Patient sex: F
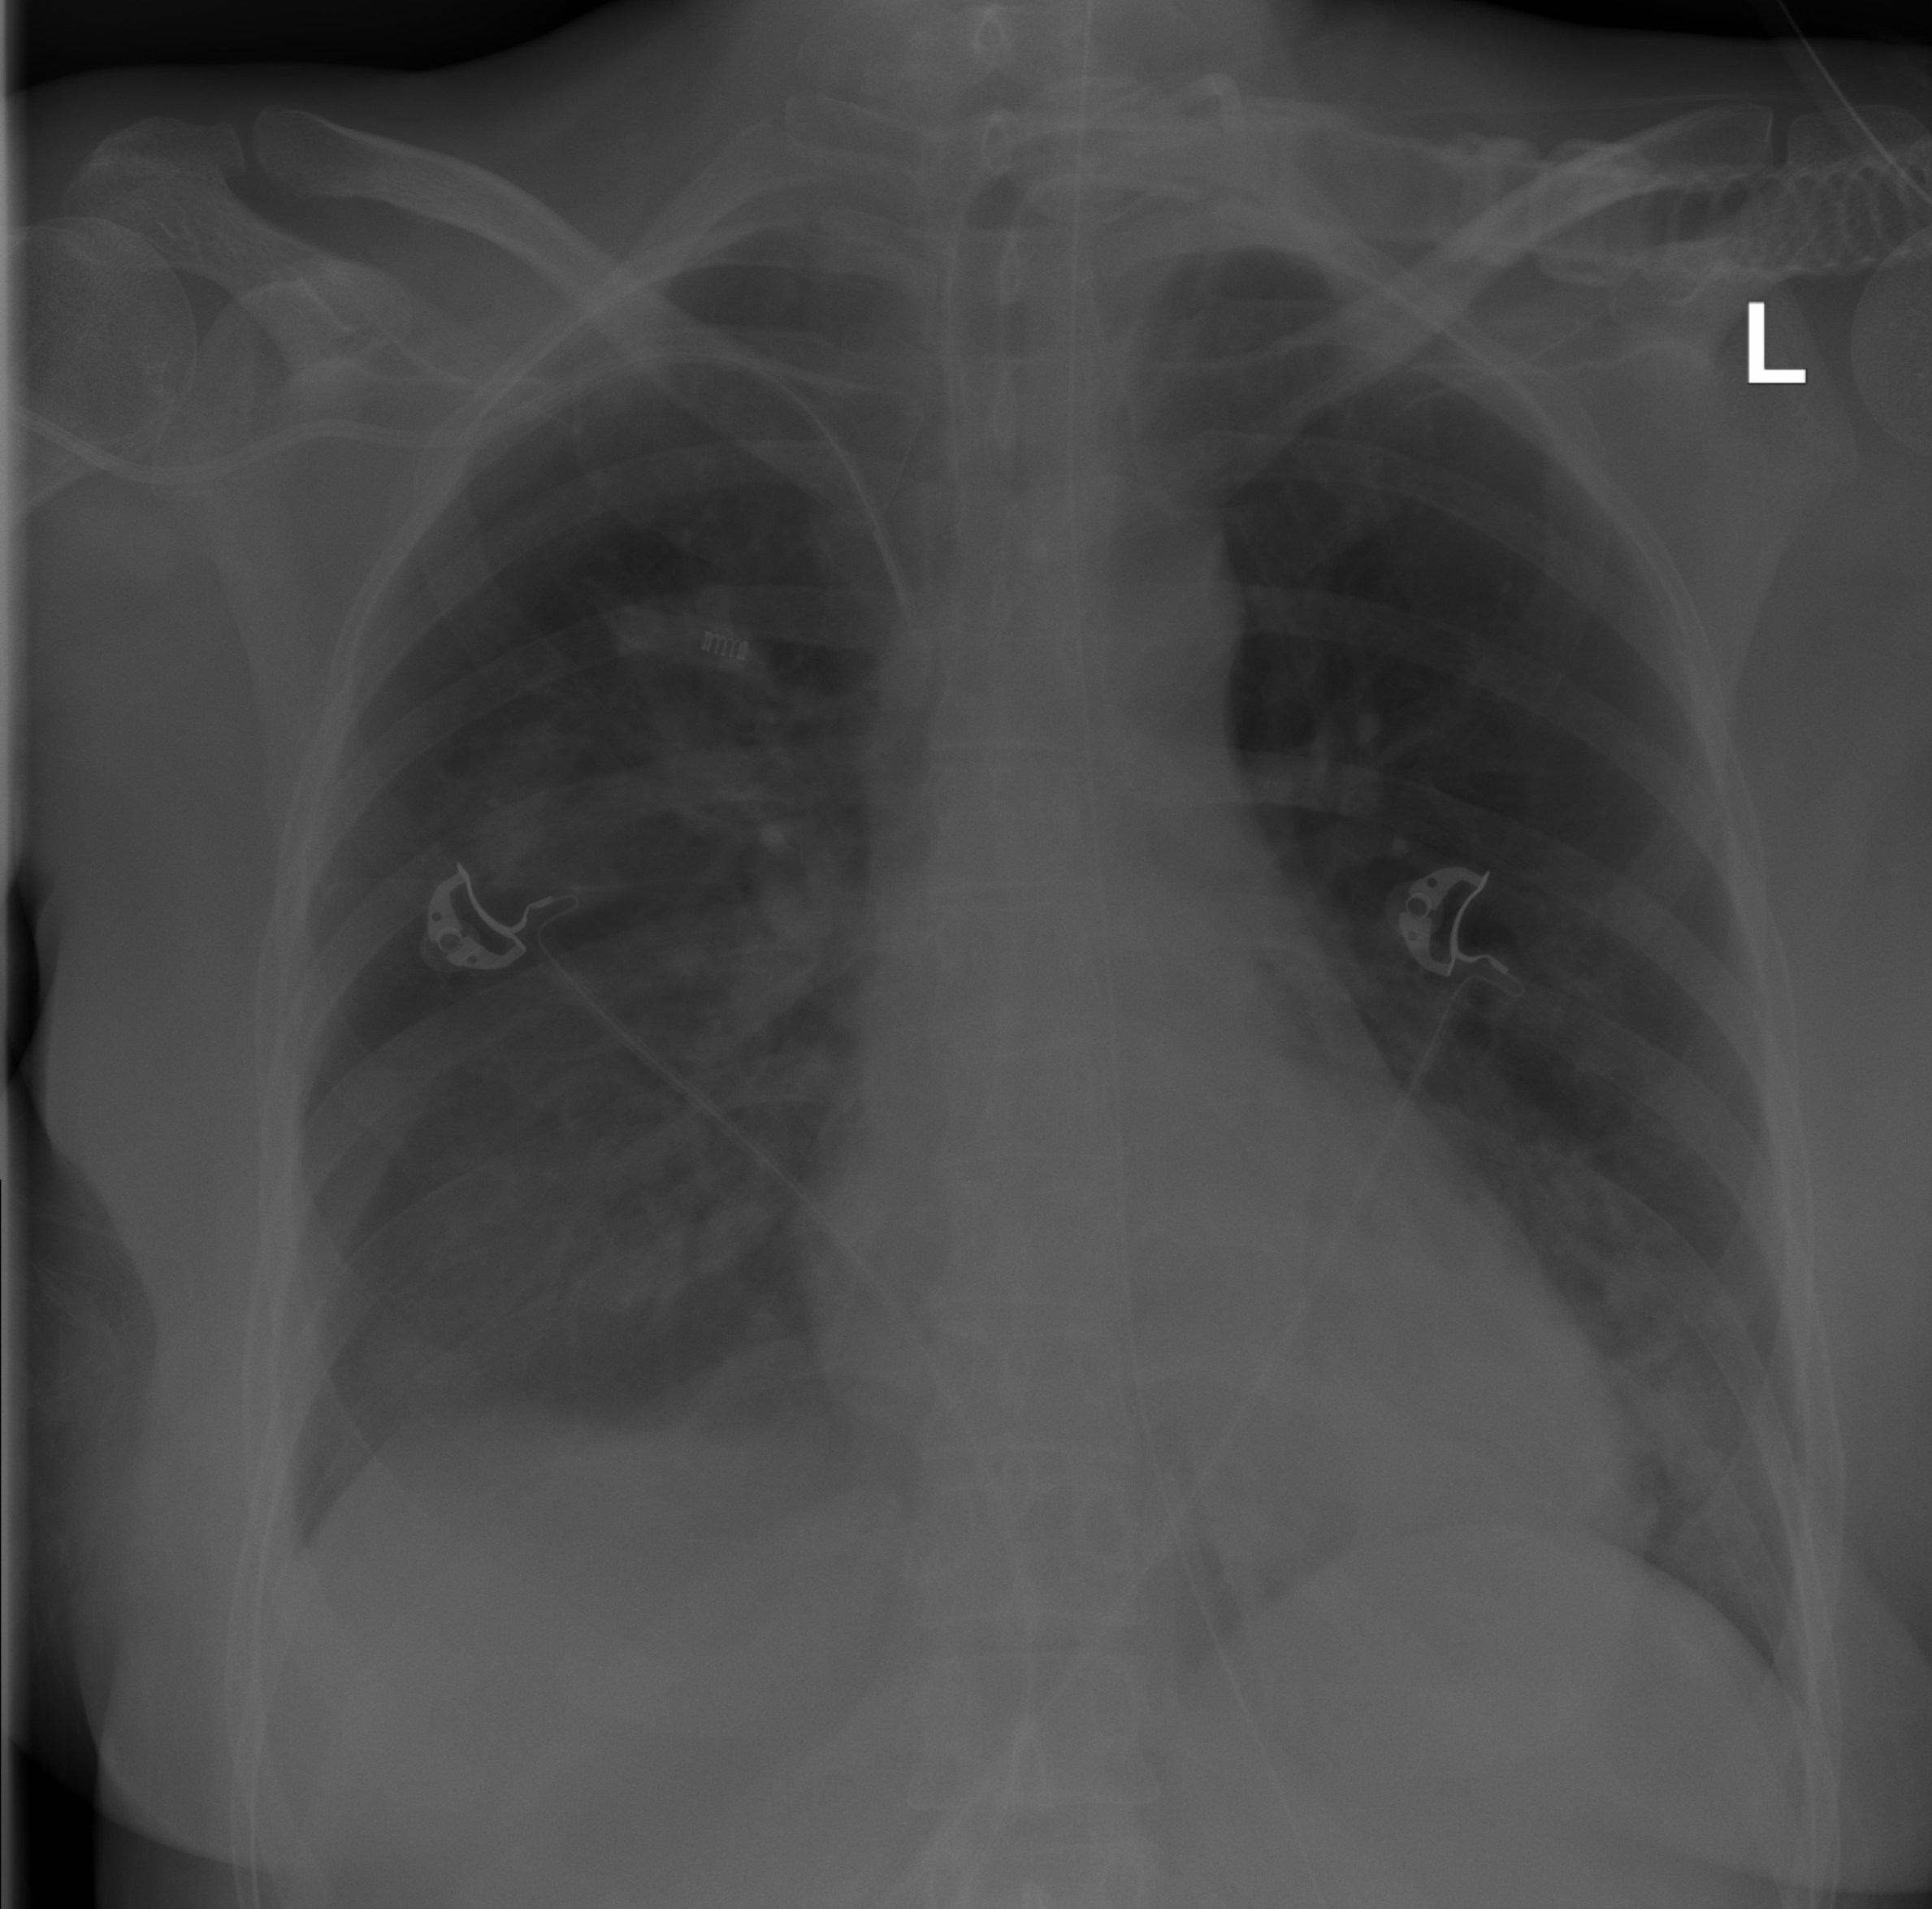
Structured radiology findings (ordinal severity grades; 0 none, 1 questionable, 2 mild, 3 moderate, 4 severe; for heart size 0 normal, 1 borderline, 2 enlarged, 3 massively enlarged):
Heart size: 0
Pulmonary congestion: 2
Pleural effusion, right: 2
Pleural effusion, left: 0
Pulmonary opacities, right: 2
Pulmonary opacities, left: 0
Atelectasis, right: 0
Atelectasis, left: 0